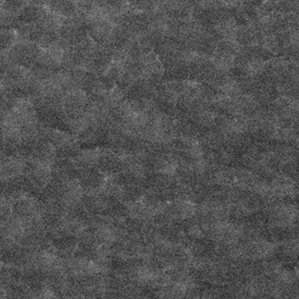
Label: frost